Aerial crown-view tile of a tropical tree (Barro Colorado Island, Panama), acquired 20250616:
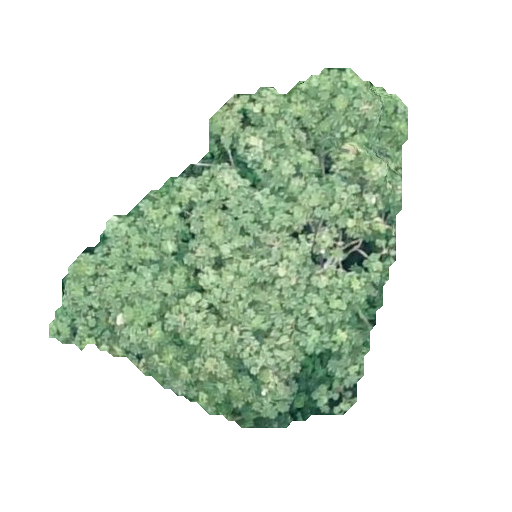
Species: Cecropia insignis
GBIF accepted scientific name: Cecropia insignis
Crown area: 119.731 m²